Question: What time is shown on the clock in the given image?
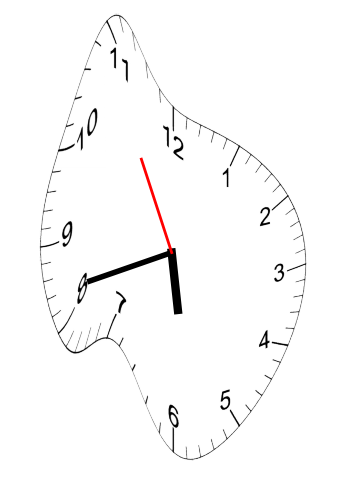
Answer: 05:41:55